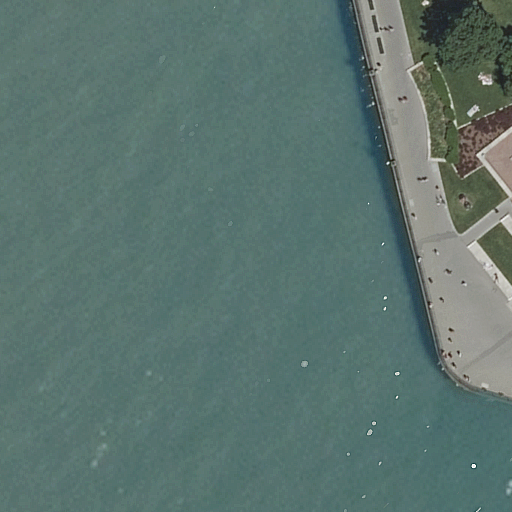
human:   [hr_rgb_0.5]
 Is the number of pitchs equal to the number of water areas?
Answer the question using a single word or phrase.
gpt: yes

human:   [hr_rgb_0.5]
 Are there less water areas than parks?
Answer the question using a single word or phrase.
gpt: no

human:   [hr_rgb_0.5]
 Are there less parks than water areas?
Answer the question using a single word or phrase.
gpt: no

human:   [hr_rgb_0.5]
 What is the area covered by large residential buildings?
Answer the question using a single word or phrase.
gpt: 0m2

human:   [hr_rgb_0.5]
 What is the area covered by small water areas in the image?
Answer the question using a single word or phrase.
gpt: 0m2

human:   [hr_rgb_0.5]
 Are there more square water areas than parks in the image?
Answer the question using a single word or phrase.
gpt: no

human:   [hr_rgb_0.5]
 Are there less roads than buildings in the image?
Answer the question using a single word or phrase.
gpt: no

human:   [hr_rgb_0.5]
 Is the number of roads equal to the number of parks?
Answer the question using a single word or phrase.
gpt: yes

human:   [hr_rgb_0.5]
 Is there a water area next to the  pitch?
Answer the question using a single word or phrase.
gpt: yes

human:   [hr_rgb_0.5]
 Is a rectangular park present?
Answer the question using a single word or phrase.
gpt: no

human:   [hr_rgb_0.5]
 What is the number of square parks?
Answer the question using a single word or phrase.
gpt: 0

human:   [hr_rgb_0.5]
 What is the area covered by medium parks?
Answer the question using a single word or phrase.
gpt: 0m2

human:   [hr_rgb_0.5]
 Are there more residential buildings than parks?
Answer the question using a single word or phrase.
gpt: no

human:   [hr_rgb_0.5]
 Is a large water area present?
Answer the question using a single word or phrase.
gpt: yes

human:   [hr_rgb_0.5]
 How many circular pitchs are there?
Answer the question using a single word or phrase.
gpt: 0

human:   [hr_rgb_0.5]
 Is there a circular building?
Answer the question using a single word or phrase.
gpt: no

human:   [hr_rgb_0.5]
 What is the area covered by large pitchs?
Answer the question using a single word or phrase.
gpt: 0m2

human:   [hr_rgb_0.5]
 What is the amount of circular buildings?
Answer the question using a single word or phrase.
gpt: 0

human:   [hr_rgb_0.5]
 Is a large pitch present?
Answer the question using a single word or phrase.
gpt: no

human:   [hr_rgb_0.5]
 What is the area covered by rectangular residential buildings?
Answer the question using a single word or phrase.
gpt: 0m2

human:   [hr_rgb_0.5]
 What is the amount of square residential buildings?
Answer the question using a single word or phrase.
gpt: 0

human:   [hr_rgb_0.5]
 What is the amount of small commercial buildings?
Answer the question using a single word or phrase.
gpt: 0

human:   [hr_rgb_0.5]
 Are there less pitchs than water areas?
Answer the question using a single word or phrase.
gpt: no

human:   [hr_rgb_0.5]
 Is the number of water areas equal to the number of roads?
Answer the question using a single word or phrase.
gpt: yes

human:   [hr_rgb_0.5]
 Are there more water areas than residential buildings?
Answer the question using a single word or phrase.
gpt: yes

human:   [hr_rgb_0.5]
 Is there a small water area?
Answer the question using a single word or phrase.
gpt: no

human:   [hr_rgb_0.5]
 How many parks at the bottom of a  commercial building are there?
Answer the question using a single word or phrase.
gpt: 0

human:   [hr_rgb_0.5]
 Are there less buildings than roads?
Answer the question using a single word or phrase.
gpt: yes

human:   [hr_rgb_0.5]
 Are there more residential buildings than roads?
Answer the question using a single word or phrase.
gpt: no

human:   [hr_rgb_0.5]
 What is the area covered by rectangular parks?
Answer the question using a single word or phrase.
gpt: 0m2

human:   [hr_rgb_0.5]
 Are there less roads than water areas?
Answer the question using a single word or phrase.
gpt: no

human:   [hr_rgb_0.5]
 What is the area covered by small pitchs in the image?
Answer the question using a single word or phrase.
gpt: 30m2

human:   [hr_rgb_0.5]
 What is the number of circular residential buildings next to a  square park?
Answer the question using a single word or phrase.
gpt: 0

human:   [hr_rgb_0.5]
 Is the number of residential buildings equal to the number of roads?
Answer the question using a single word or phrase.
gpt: no

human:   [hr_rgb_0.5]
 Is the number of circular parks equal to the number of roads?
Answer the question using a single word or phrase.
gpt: no

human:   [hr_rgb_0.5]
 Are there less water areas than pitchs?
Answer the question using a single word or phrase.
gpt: no